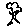
Label: tree